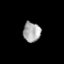
Tissue: prostate
Cell type: Endothelial cells
Senescence score: 0.7592
Nuclear area (px): 340
Mean DAPI intensity: 168.729